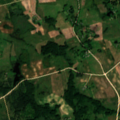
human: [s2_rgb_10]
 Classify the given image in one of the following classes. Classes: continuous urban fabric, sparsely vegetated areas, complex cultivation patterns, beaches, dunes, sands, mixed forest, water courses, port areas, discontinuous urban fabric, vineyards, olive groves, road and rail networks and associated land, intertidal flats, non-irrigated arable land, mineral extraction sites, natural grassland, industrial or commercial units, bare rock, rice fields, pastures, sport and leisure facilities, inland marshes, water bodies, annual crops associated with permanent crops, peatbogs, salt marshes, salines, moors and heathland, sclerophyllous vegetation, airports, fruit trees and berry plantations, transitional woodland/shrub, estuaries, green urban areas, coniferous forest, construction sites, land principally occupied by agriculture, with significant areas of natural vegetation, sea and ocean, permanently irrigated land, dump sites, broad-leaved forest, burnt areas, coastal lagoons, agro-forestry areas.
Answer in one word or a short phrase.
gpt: pastures, complex cultivation patterns, land principally occupied by agriculture, with significant areas of natural vegetation, mixed forest, transitional woodland/shrub